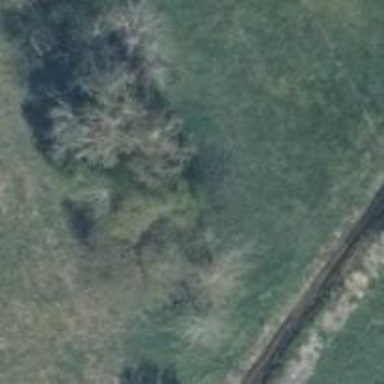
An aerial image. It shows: Row of deciduous broadleaved trees.